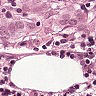
Metastatic tissue present: yes